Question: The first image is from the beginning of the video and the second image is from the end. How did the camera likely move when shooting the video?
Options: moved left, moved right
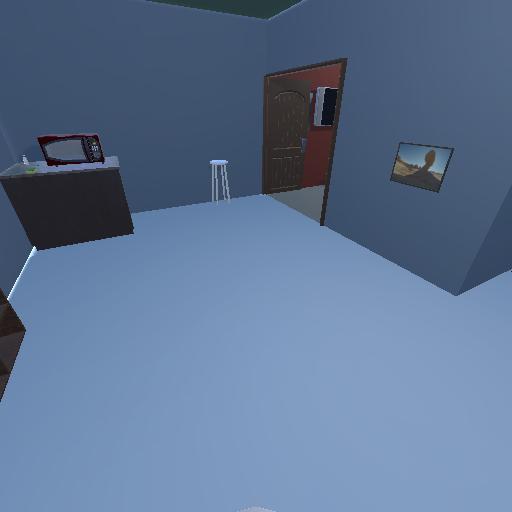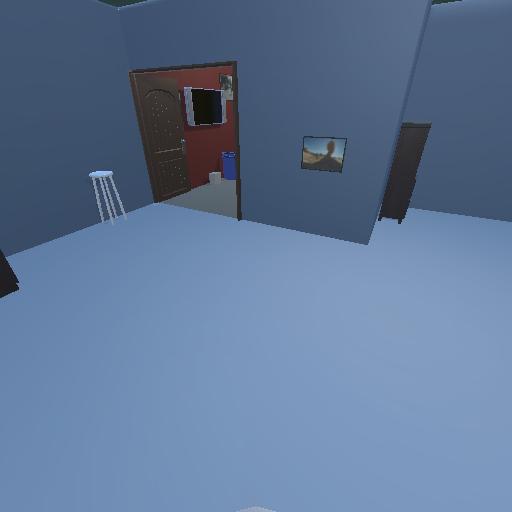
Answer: moved left